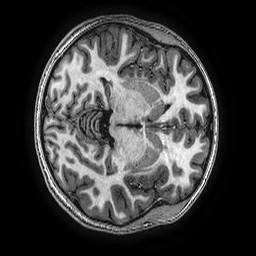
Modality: T1w
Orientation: axial
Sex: female
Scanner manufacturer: ge
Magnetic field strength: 3 T
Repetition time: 0.00766 s
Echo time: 0.003476 s